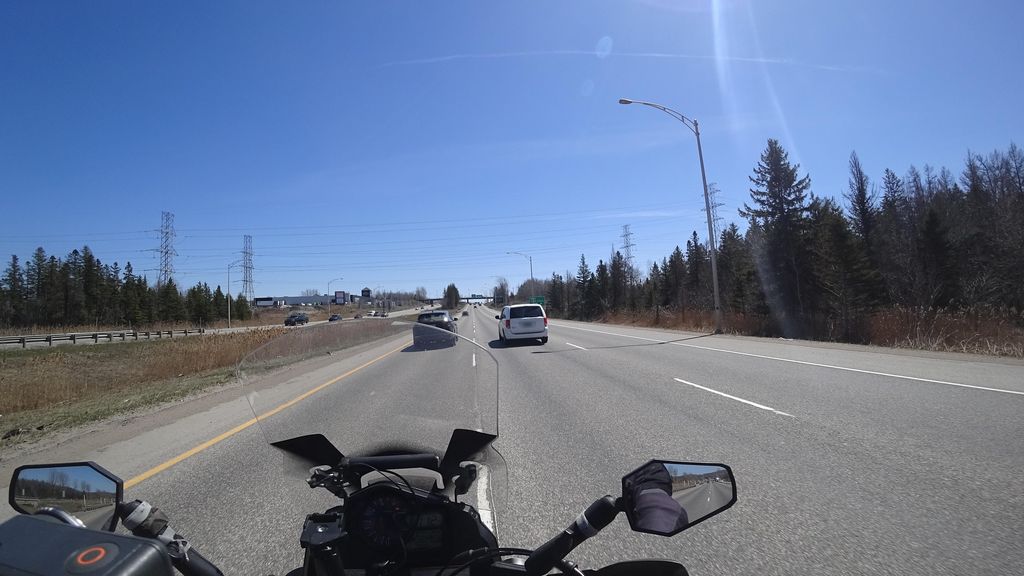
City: quebec_city